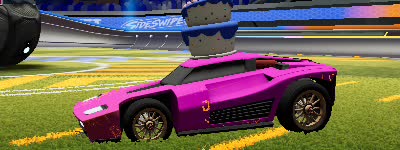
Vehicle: breakout